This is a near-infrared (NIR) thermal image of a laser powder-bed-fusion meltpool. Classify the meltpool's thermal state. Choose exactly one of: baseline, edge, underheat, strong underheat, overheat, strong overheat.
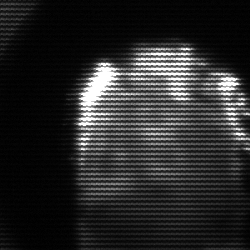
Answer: baseline